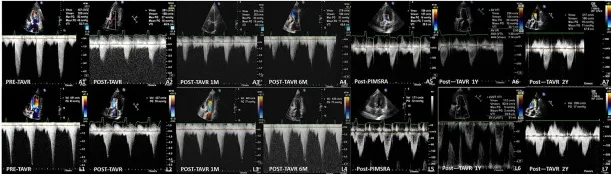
Changes of peak jet velocity and pressure gradient of aortic valve and left ventricular outflow track.
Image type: radiology (ultrasound)